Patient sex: M
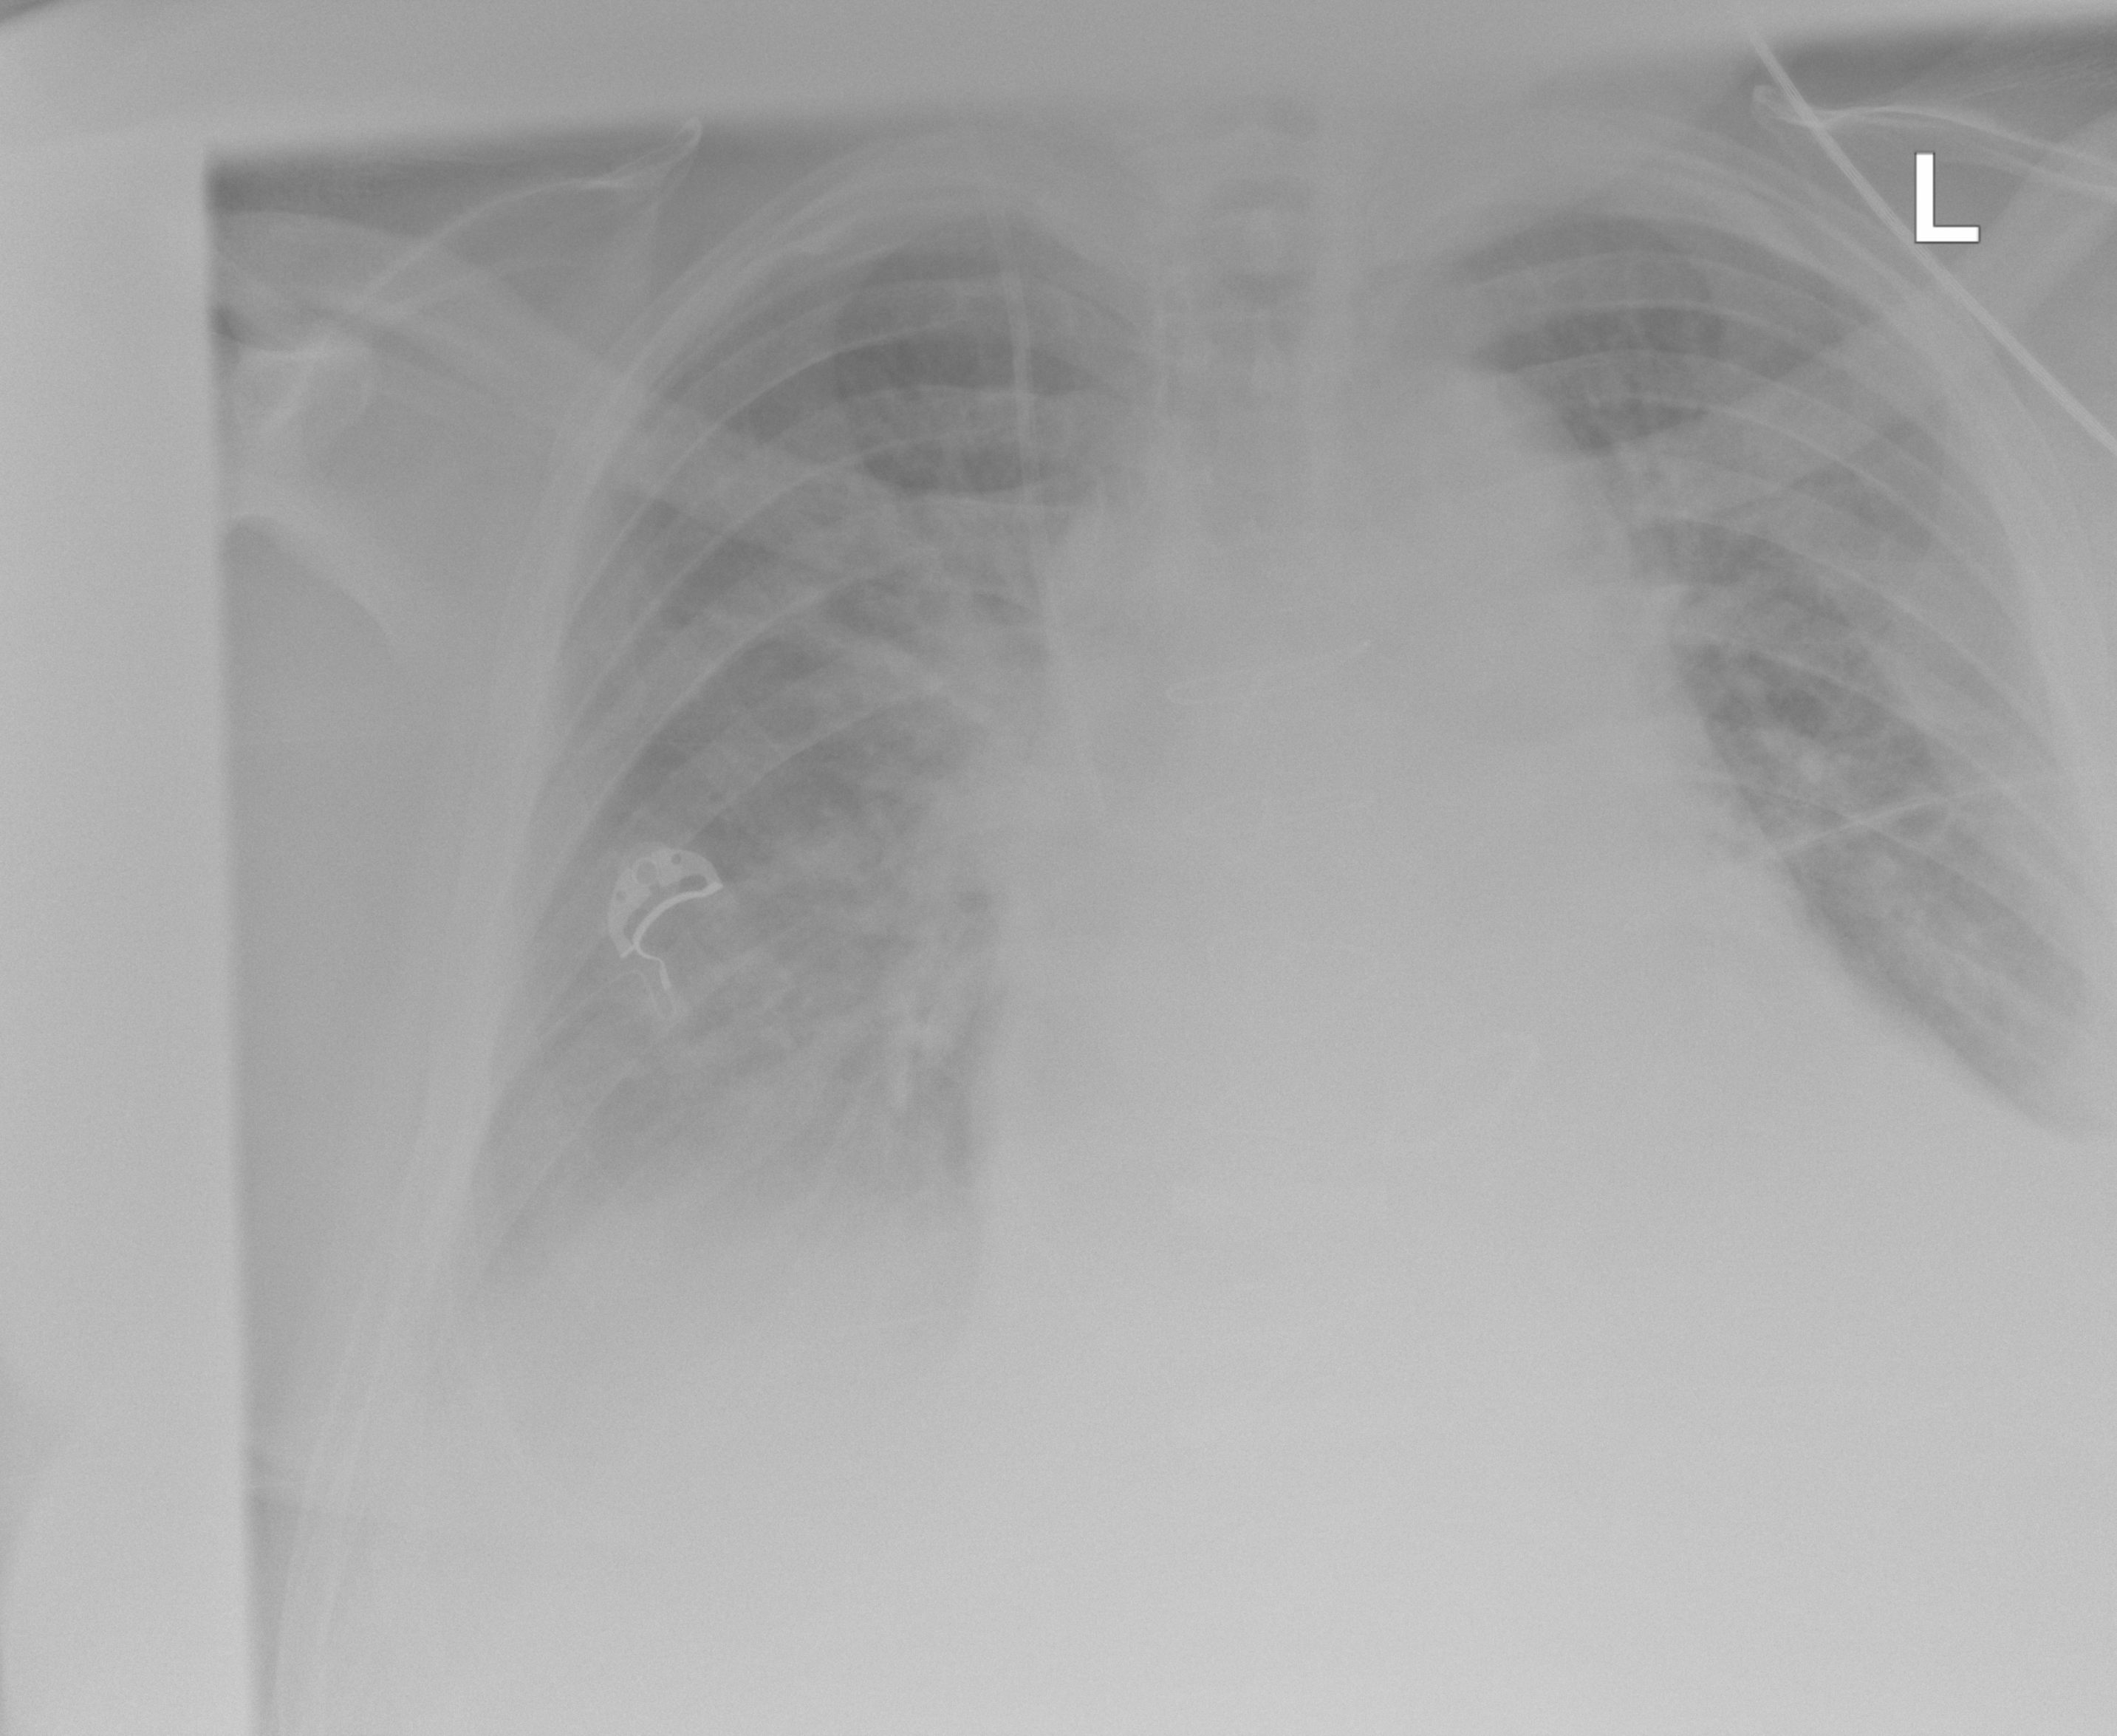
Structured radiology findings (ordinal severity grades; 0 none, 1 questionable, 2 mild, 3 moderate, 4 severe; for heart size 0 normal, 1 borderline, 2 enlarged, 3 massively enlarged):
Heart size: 2
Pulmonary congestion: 2
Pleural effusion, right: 3
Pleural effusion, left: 2
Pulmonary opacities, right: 2
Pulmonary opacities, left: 2
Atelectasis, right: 2
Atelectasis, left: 3